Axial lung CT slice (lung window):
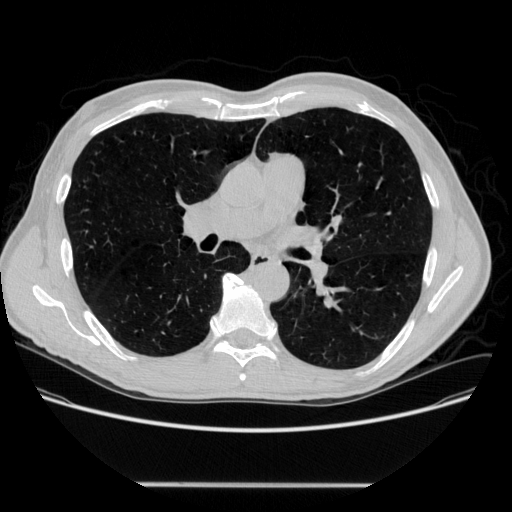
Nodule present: no